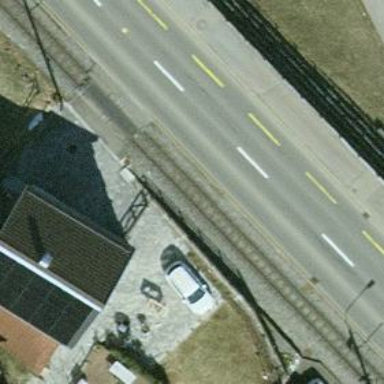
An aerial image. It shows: Railway level crossing.